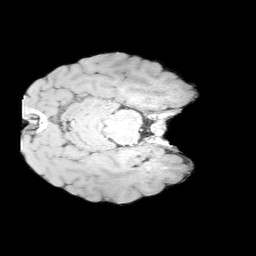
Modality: MP2RAGE
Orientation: axial